Question: I am making a unit selector for use in an RTS game, in Java with LibGDX. I have created a rectangle to check if the units hitbox collides with the hitbox of the selection, and if so the unit is added to a list of selected units.
If I drag the mouse in one direction the units are selected, in the other, (when a rectangle with negative width/height is created they are not). Do you have any suggestions for why this is.
Thanks.
Code for selector:
'''
boolean selectInProg = false;
public List<Entity> createSelection(List<Entity> entities){
if(Gdx.input.isButtonPressed(Input.Buttons.LEFT)){
if(!selectInProg){
xDown = Gdx.input.getX();
yDown = Gdx.graphics.getHeight() - Gdx.input.getY();
selectInProg = true;
}
hitbox.set(xDown, yDown, Gdx.input.getX() - xDown, (Gdx.graphics.getHeight() - Gdx.input.getY()) - yDown);
}else{
hitbox = new Rectangle();
selectInProg = false;
}
List<Entity> selected = new ArrayList();
for(Entity entity : entities){
if(Intersector.intersectRectangles(hitbox, entity.hitbox, new Rectangle())){
selected.add(entity);
entity.selected = true;
}
}
return selected;
}
'''

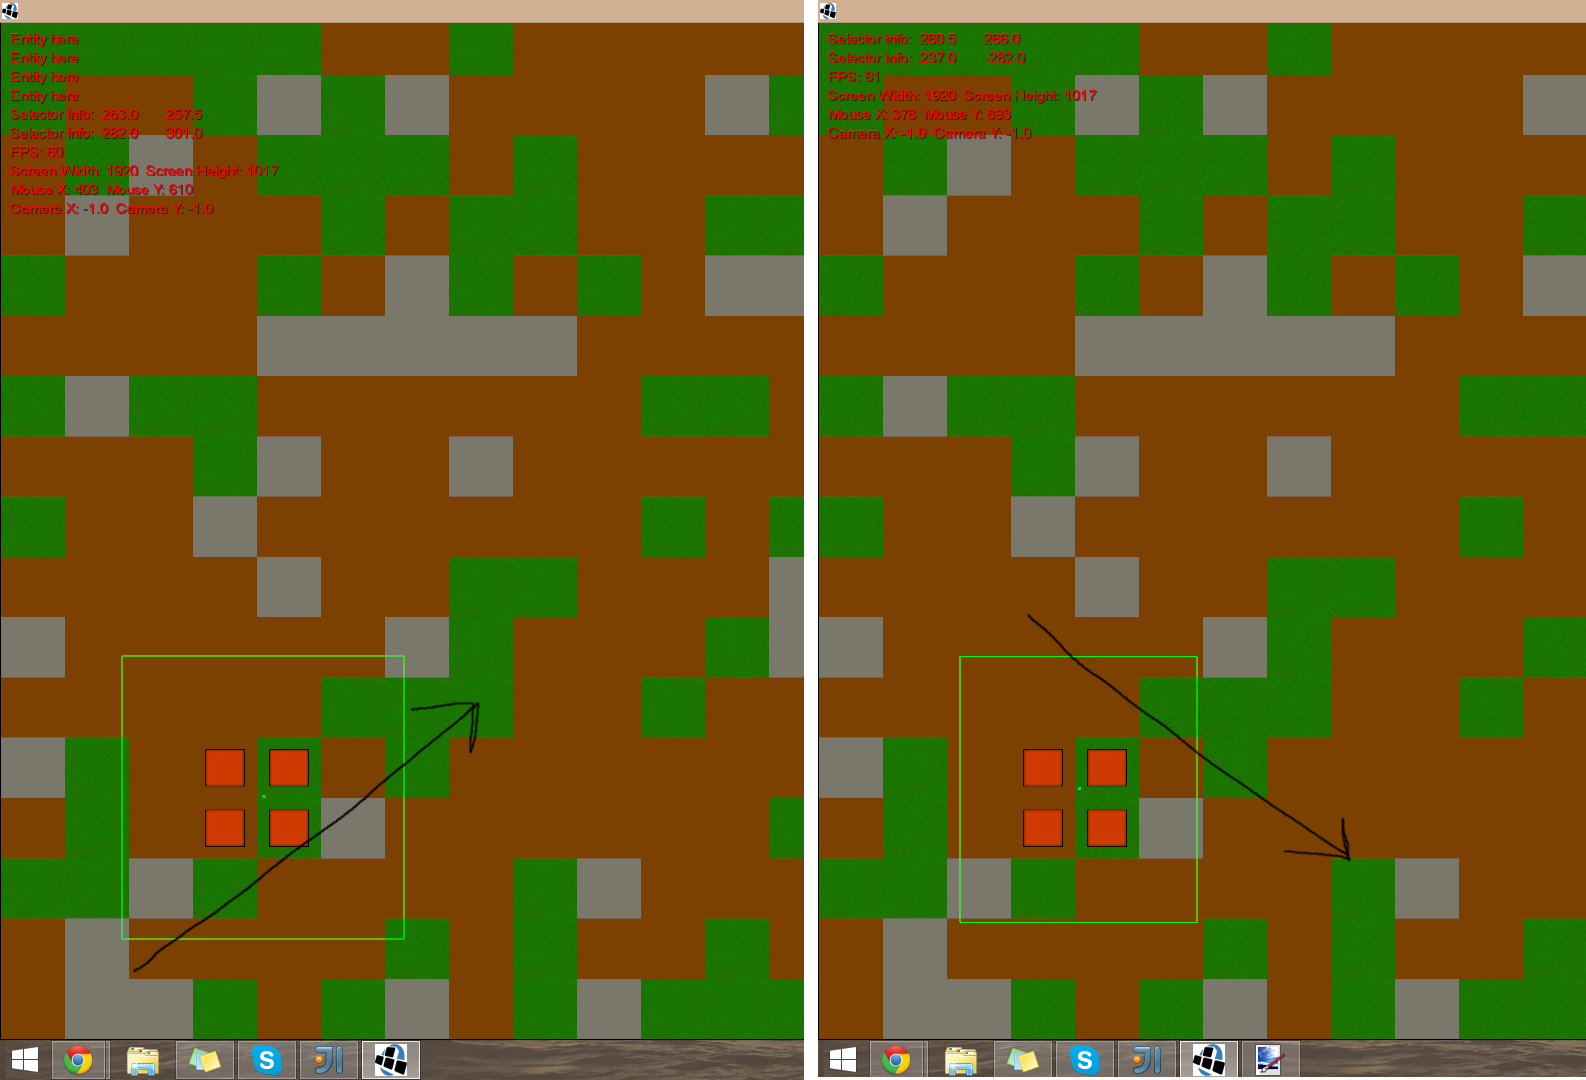
Answer: Taken from <URL>, that is because of 'Rectangle.overlaps':
'''
public boolean overlaps (Rectangle r) {
return x < r.x + r.width && x + width > r.x && y < r.y + r.height && y + height > r.y;
}
'''
This code assumes that the widths/heights of the rectangles have the same sign. So if 'x' describes the left or right side of rectangles, it works. The same applies to 'y' of course. However, if 'x' describes the right side of rectangle 1 and the left side of rectangle 2, it does work.
I suggest you simply construct your Rectangle to override 'overlaps':
'''
hitbox = new Rectangle(){
public boolean overlaps (Rectangle r) {
float left = Math.min(x, x + width);
float right = Math.max(x, x + width);
float top = Math.min(y, y + height);
float bottom = Math.max(y, y + height);
float left2 = Math.min(r.x, r.x + r.width);
float right2 = Math.max(r.x, r.x + r.width);
float top2 = Math.min(r.y, r.y + r.height);
float bottom2 = Math.max(r.y, r.y + r.height);
return left < right2 && right > left2 && top < bottom2 && bottom > top2;
}
};
'''
It is then just important to pass 'hitbox' as first argument to 'Intersector.intersectRectangles', but you do that already.
Of course you can also back the above in a one-liner if you like those more:
'''
hitbox = new Rectangle(){
public boolean overlaps (Rectangle r) {
return Math.min(x, x + width) < Math.max(r.x, r.x + r.width) && Math.max(x, x + width) > Math.min(r.x, r.x + r.width) && Math.min(y, y + height) < Math.max(r.y, r.y + r.height) && Math.max(y, y + height) > Math.min(r.y, r.y + r.height);
}
};
'''